Field crop: tomato
Growth stage: 2
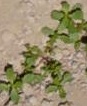
Species: portulaca